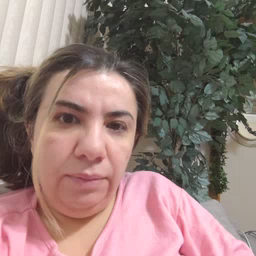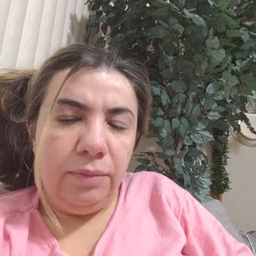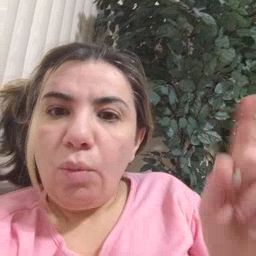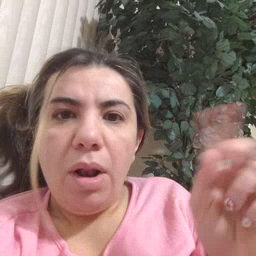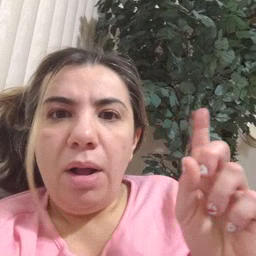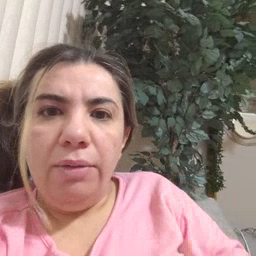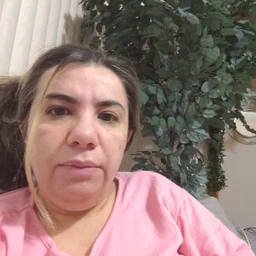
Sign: where